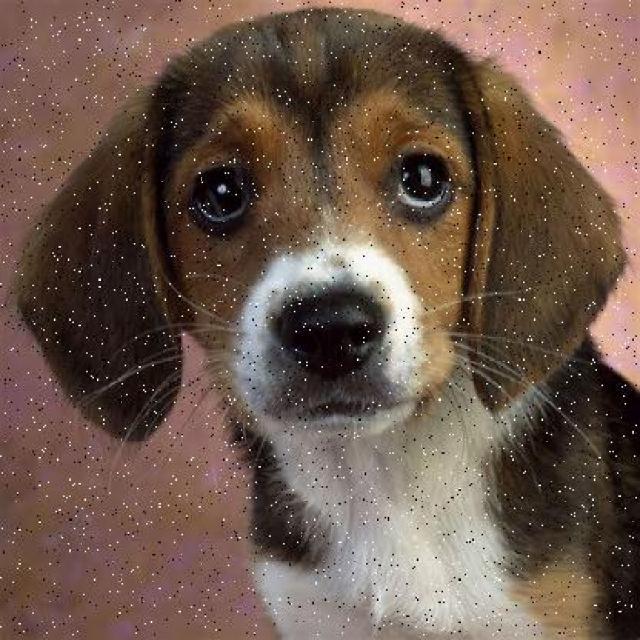
Healthy canine skin — no visible lesions, inflammation, or abnormalities. The skin and coat appear normal.